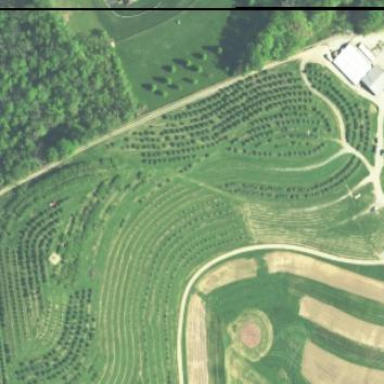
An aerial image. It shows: Orchard.